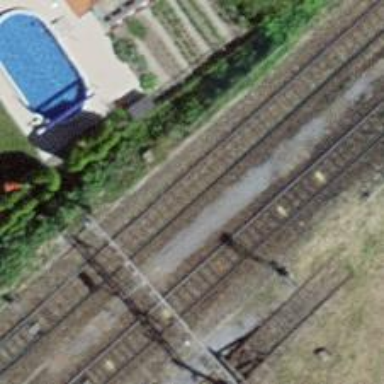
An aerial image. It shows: Railway yard with single rail track. The electrified track has contact line for power supply.